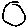
Label: circle